Field crop: maize
Growth stage: 2
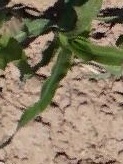
Species: maize